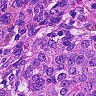
Metastatic tissue present: yes